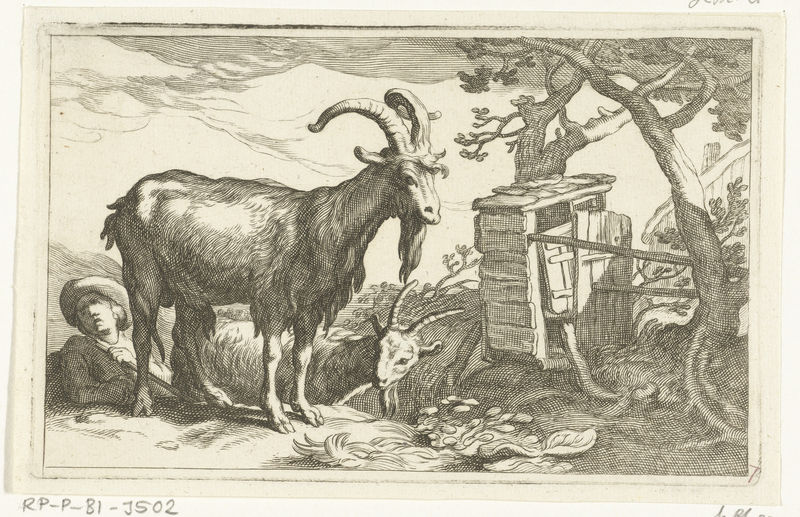
Titel: Geiten
Künstler: Frederick Bloemaert
Standort: Amsterdam
Institution: Rijksmuseum
Schlagwörter: hat, white, black, nose, plant, wood, cloud, clouds, man, sky, tree, mountains, trees, boy, eyes, feet, plants, drawing, black and white, cap, animals, hats, illustration, beard, dead, fence, pasture, leaves, cart, ears, box, engraving, animal, horn, horns, goat, hooves, sheperd, work, stick, shepherd, trouble, goats, pointed, root, trunks, billy goat, outhouse, ditch, bo, billy, treeshorns, billy goats